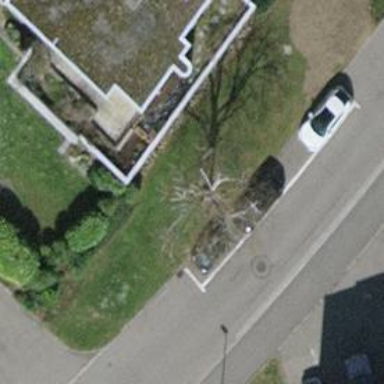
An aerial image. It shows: Urban area featuring tree as natural element.